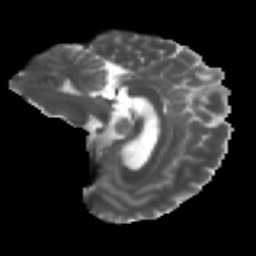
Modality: T2w
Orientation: sagittal
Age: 38
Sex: male
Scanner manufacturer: ge
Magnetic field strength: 3 T
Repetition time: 7.8 s
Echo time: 0.0608 s